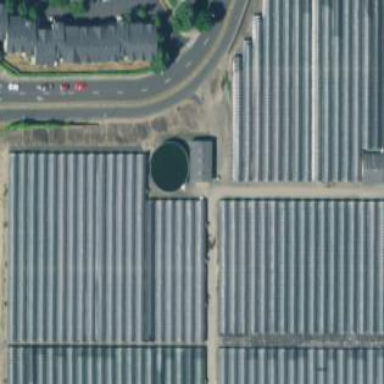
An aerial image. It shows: Greenhouse.